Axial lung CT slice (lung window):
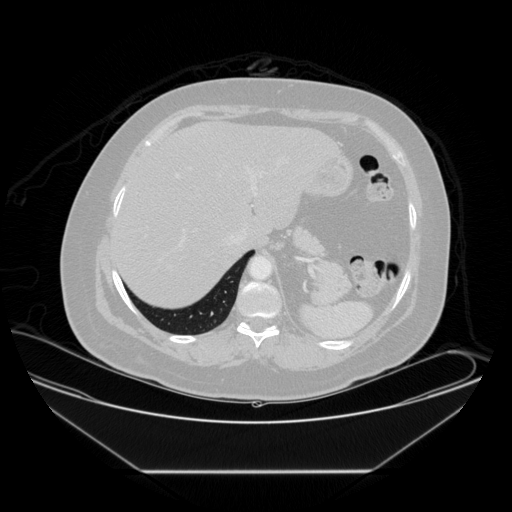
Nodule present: no